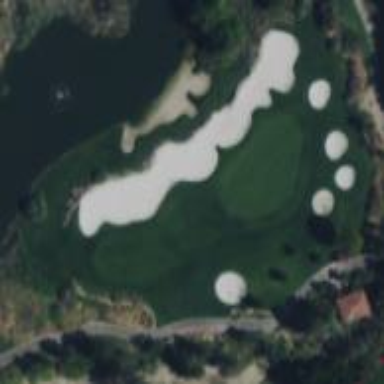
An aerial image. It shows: Golf bunker.